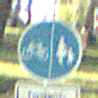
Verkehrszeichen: GetrennterRadUndGehwegRadwegLinks
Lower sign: BesondereFahrzeugeUndTransportgueter7
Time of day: MorningAfternoon
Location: Outdoor (Nature)
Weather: Clear
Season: NotSpecified
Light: Natural